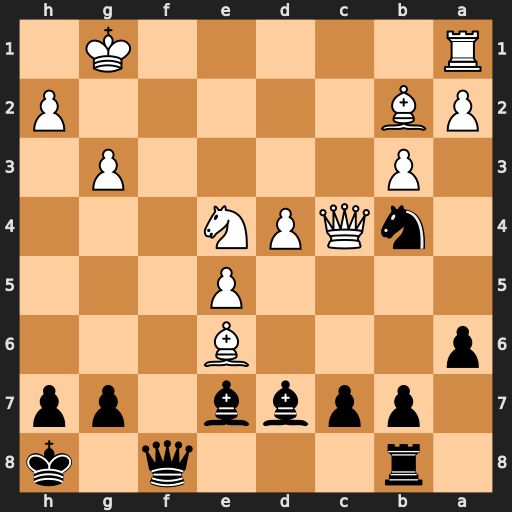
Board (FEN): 1r3q1k/1ppbb1pp/p3B3/4P3/1nQPN3/1P4P1/PB5P/R5K1
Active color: b
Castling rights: -
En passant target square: -
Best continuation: b5 Qxc7 Bxe6